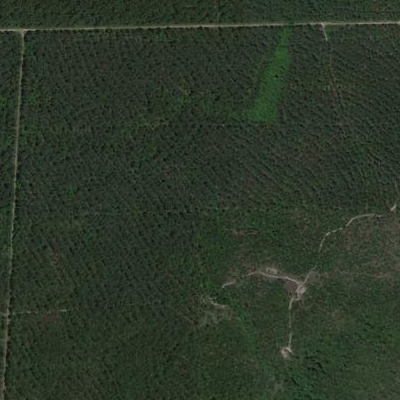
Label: eForest